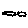
Label: cloud